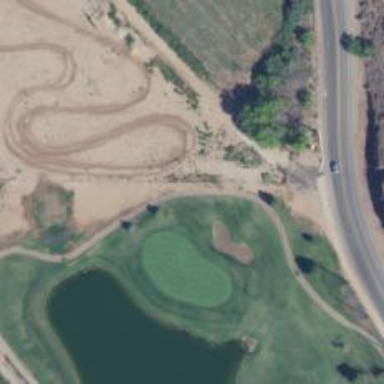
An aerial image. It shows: Service road used as golf cart path.